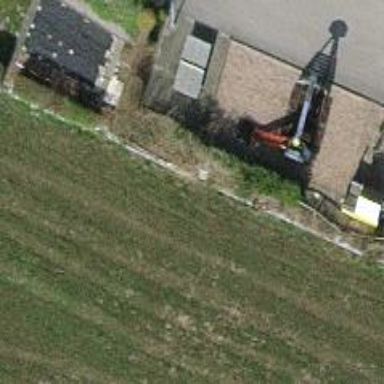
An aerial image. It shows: Hedge barrier.